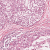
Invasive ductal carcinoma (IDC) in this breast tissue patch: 0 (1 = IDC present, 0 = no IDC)